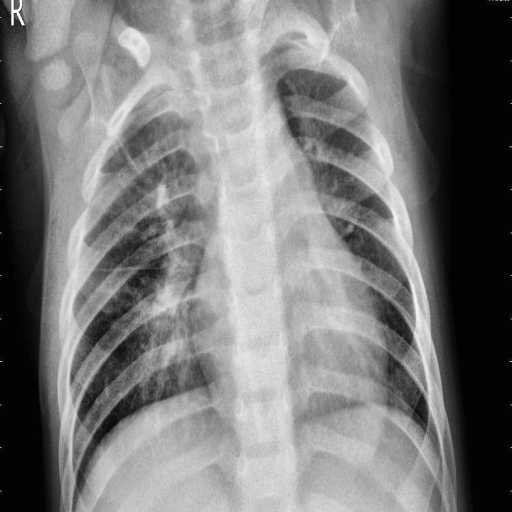
Finding: PNEUMONIA